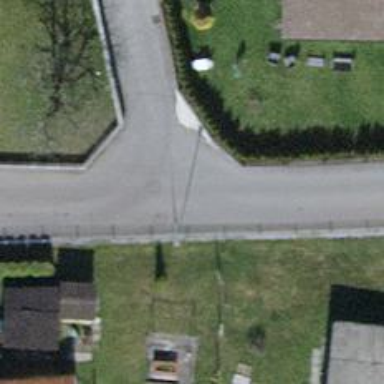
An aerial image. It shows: Paved driveway road for service vehicles.